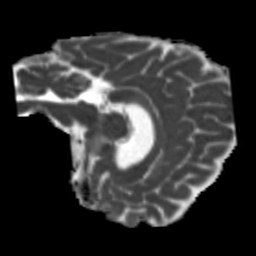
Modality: MD
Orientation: sagittal
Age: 38
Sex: female
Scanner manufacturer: siemens
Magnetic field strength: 3 T
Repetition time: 5.25 s
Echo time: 0.08 s